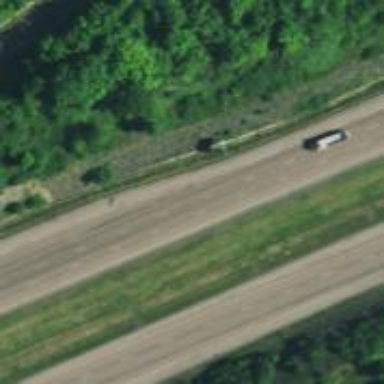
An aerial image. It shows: Motorway junction.